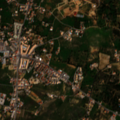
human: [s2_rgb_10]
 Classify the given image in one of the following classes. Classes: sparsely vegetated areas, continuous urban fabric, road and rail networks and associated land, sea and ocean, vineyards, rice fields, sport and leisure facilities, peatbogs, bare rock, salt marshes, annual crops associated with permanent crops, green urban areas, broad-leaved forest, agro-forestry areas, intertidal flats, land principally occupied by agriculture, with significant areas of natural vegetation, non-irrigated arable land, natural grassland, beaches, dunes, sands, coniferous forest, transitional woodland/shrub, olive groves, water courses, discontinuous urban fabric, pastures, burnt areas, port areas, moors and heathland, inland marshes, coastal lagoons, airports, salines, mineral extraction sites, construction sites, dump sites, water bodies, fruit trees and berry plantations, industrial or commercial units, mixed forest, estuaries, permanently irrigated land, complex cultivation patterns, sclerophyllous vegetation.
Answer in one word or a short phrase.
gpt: discontinuous urban fabric, annual crops associated with permanent crops, complex cultivation patterns, land principally occupied by agriculture, with significant areas of natural vegetation